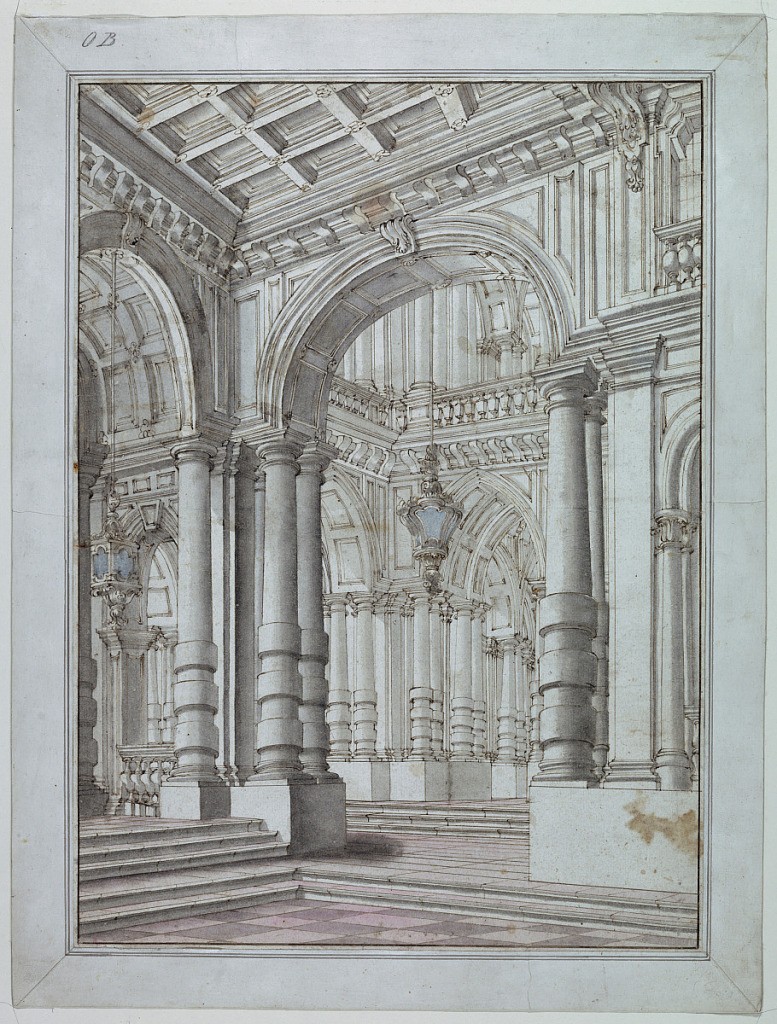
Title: Stage Design, View into Palace
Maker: Carlo Antonio Buffagnotti, Italian, ca. 1660–after 1715
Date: early 18th century
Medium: Pen and brown ink, brush and gray, pink, and blue wash on laid paper
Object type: Drawing
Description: Vertical rectangle. View into high vaulted halls of a palace, richly decorated with columns. Two lanterns hanging from ceiling, coffered ceiling with floral decoration in foreground.